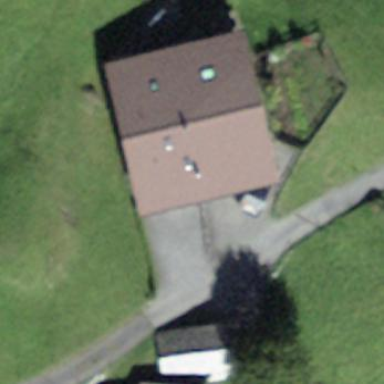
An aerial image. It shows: Residential building.